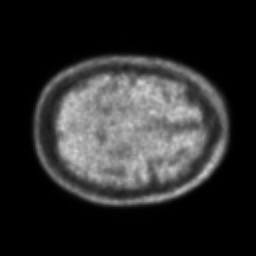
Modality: PET
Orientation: axial
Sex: male
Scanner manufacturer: ge